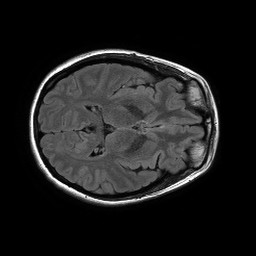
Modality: FLAIR
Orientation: axial
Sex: female
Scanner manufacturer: philips
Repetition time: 11 s
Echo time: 0.125 s